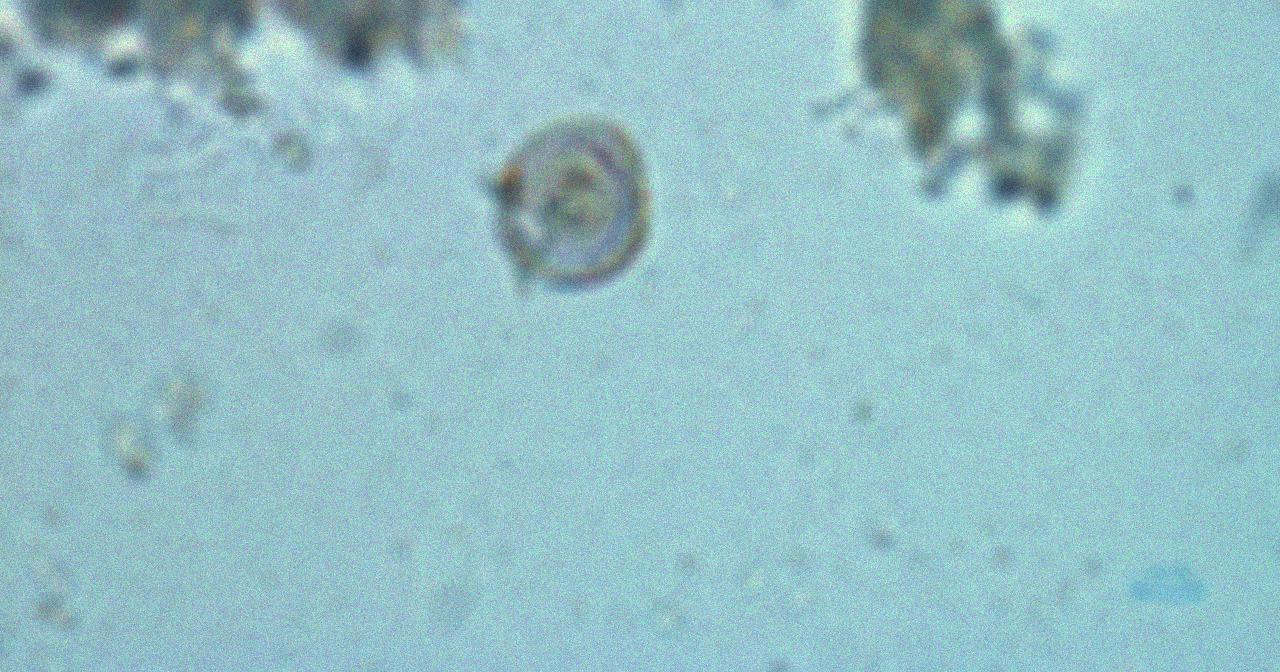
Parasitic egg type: Hymenolepis nana